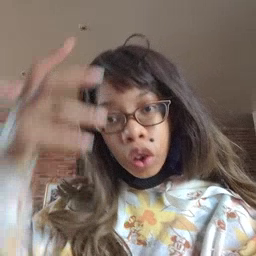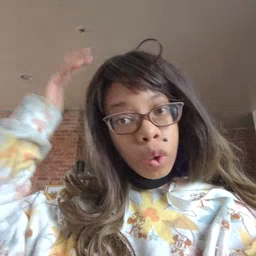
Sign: lion